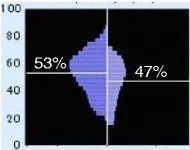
Center of ventilation (COV) in each lung calculated by electrical impedance tomography. And NAVA The sum of ventilation-related impedance change in each lung slice is calculated and presented as a bar in the histograms. Horizontal lines indicate the position of COV. COV shifted to the dorsal region during NAVA in the right lung. FT flow trigger, NAVA neurally adjusted ventilatory assist, COV center of ventilation.
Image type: radiology (ct)